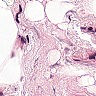
Metastatic tissue present: no